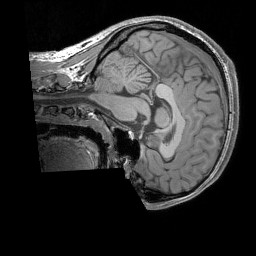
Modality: T1w
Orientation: sagittal
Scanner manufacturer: siemens
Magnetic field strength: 3 T
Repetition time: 1.83 s
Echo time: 0.00303 s